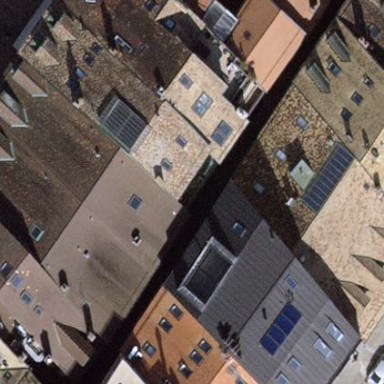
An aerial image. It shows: Building with gabled roof made of roof tiles. The roof is oriented across the structure.